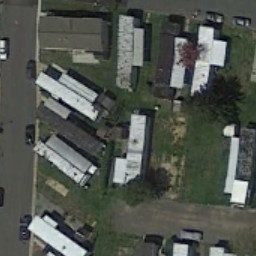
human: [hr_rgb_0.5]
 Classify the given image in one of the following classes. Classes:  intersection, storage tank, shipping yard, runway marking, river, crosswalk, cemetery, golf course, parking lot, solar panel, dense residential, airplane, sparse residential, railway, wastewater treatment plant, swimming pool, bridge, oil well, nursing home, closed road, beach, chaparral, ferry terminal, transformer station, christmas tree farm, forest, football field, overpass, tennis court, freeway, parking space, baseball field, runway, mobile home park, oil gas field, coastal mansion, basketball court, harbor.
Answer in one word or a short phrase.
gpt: mobile home park